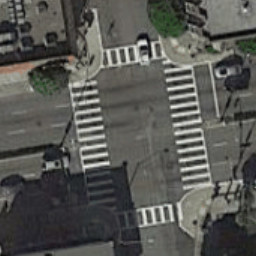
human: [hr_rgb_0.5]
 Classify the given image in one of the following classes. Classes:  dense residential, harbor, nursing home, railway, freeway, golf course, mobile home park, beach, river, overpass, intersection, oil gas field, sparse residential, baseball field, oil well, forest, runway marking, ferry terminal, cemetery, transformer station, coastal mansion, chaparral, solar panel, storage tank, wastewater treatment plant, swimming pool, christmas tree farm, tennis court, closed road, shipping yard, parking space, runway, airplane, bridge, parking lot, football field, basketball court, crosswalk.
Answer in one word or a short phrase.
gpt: crosswalk